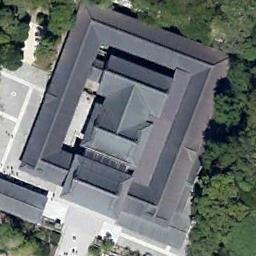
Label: palace